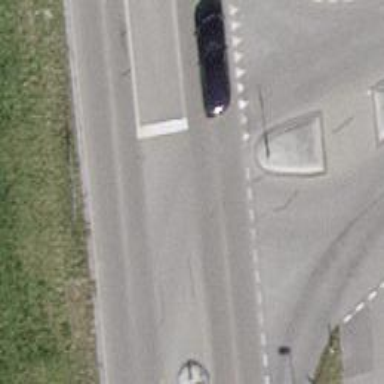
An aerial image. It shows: Primary highway with asphalt surface and separate sidewalk.